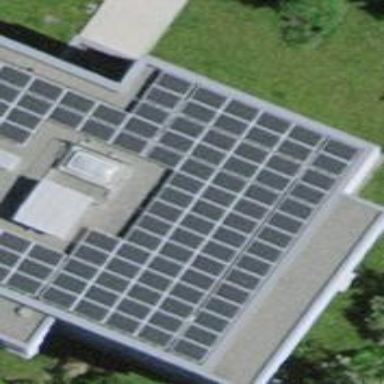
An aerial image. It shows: Solar power generator utilizing photovoltaic technology with solar photovoltaic panels.